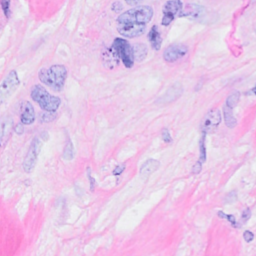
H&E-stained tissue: Breast